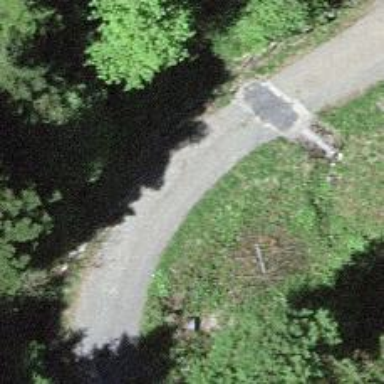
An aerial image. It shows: Dirt track road.